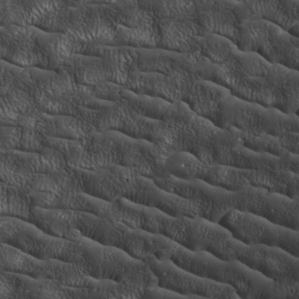
Label: non_frost